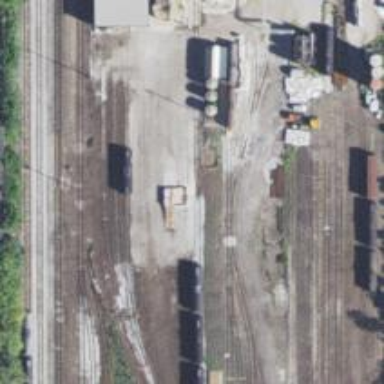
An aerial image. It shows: Railway spur service.